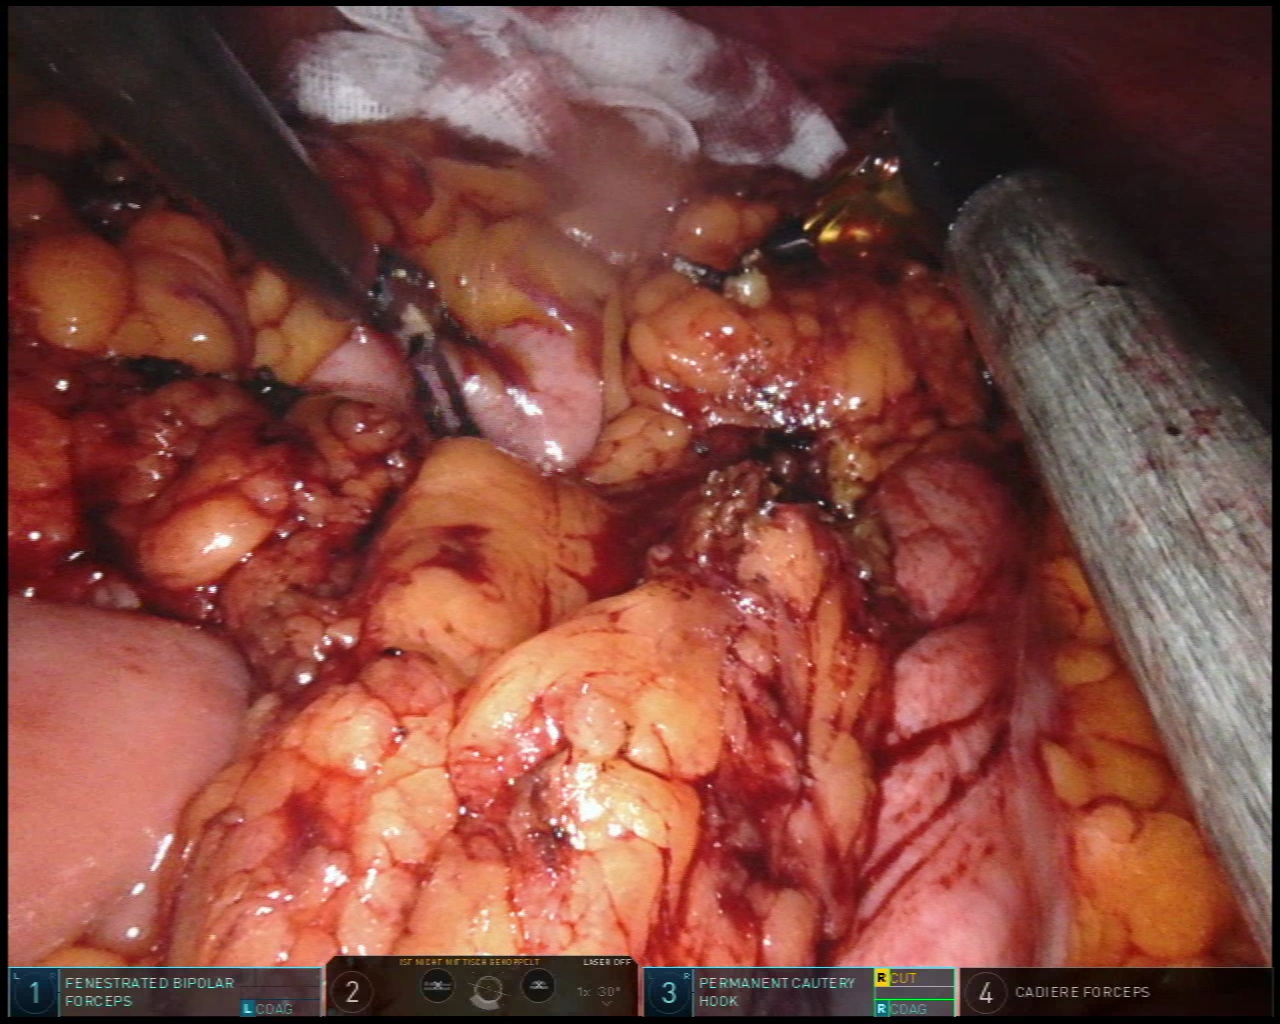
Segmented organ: colon
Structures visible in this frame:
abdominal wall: yes
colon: yes
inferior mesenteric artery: no
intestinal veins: no
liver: no
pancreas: no
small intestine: yes
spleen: no
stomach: yes
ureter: no
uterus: no
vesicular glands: no